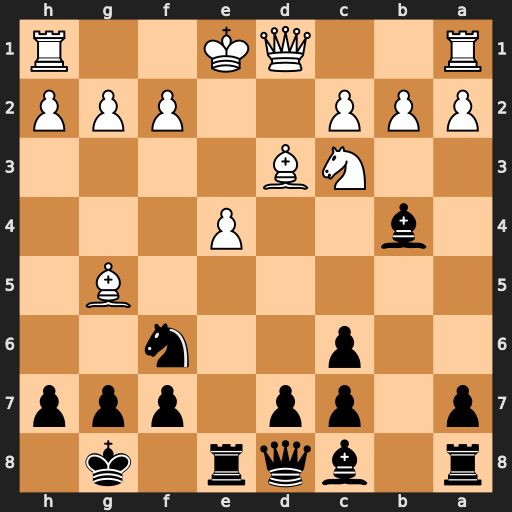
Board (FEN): r1bqr1k1/p1pp1ppp/2p2n2/6B1/1b2P3/2NB4/PPP2PPP/R2QK2R
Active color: b
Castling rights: KQ
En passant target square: -
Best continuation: Nxe4 Bxd8 Nxc3+ Kf1 Nxd1 Rxd1 Rxd8